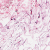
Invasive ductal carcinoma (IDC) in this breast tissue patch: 0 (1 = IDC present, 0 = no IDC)